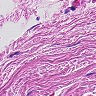
Metastatic tissue present: no